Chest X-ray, PA view. Patient: 46 years old, sex F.
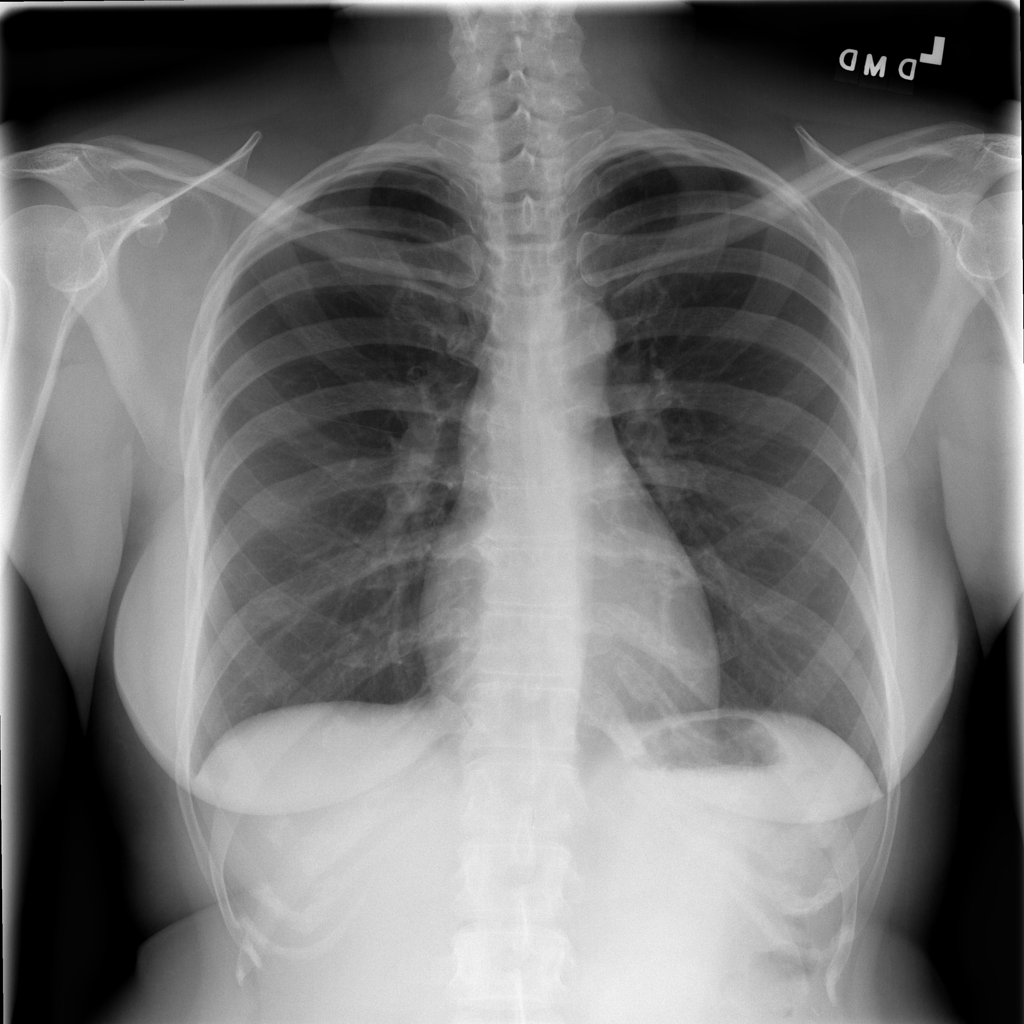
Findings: No Finding